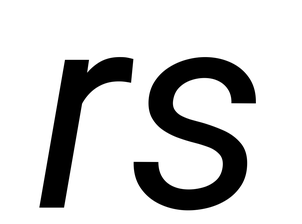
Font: Roboto-Italic_Italic